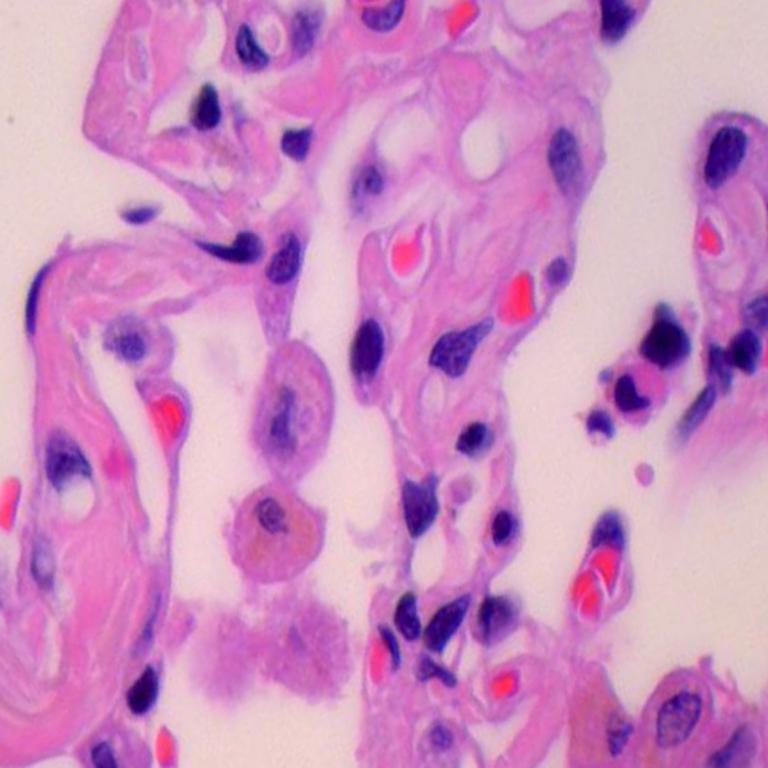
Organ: lung
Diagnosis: benign